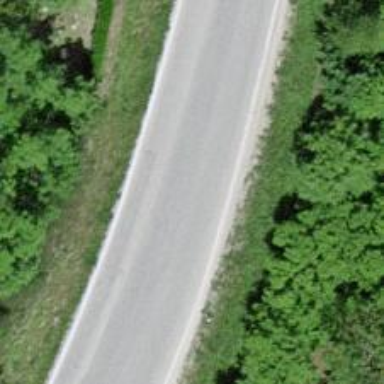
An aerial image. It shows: Tertiary road with asphalt surface.